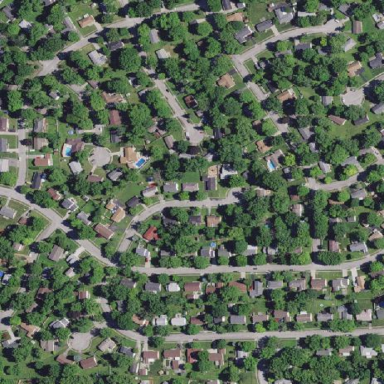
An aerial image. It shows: Residential neighbourhood.